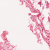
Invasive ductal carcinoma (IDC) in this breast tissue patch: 0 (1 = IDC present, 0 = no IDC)